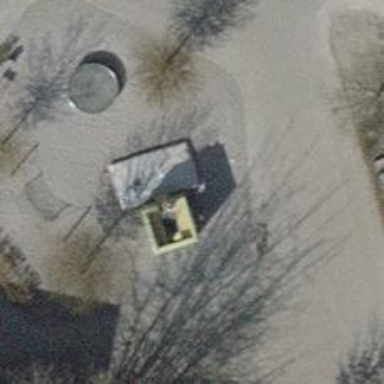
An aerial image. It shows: Playground area for leisure land.